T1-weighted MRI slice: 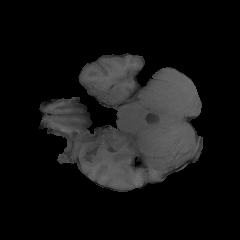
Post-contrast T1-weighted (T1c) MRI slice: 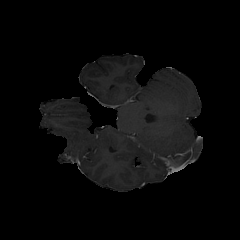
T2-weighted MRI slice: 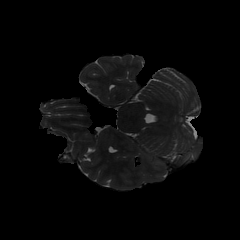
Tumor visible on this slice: yes